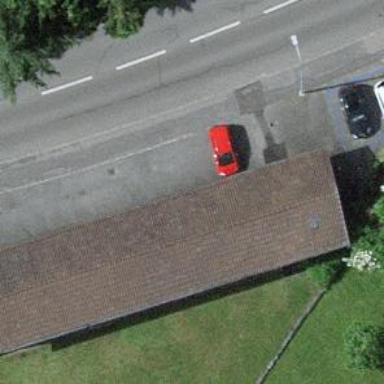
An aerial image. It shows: Group of garages.